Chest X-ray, PA view. Patient: 42 years old, sex F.
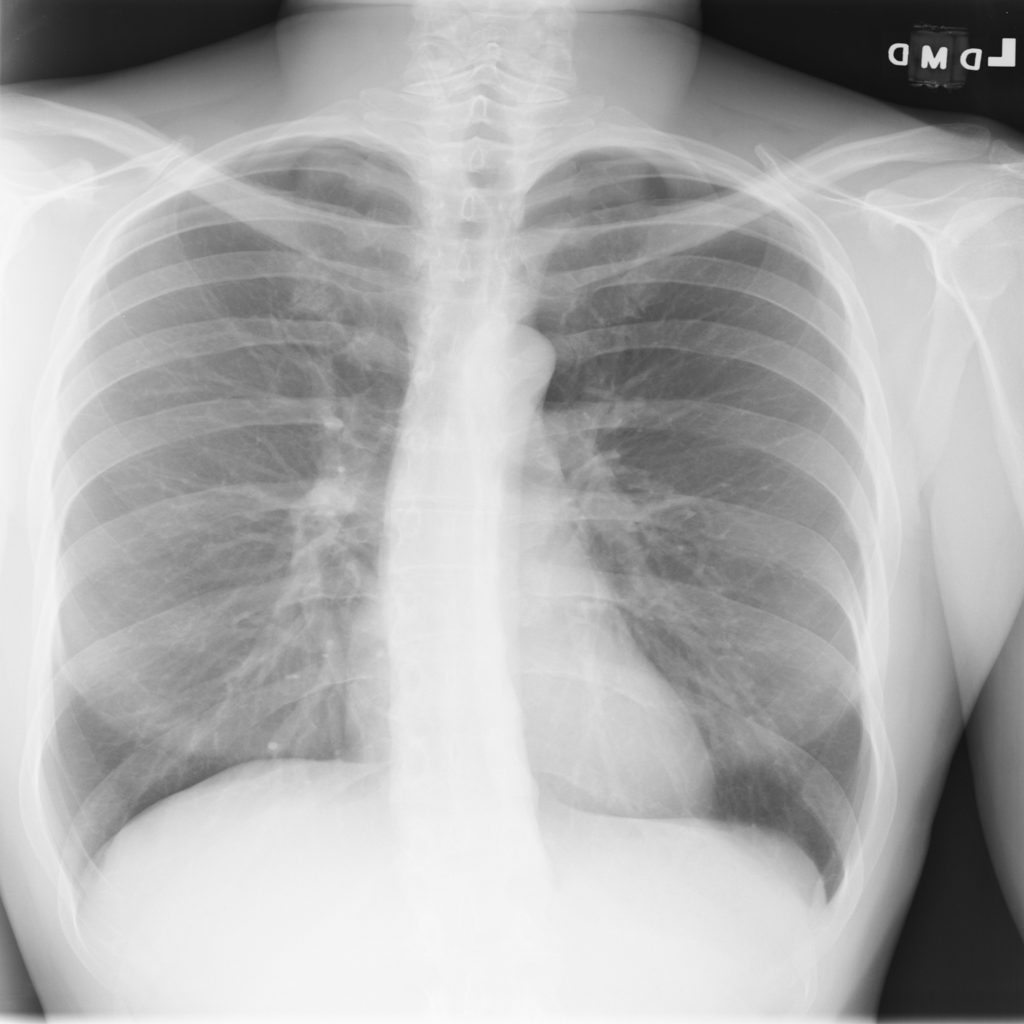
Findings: No Finding